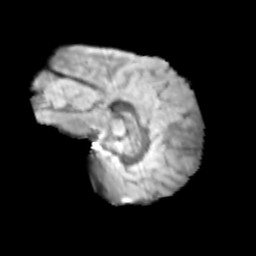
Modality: T2w
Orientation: sagittal
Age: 9
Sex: male
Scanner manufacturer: siemens
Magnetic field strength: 3 T
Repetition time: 3.8 s
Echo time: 0.07 s